Question: I have a Table full of Videos and Video Post IDs. Some have the same Title but are reposted days later as the screenshot shows. Therefore, the same video has different Ids. If I need to retrieve Views within 7 days of the original Creation Date per Title no matter how many reposts have been made, how do I exclude additional days such as the last 3 rows in my post? Since the Creation Date is January 5, I only want views for January 6, 7, 8, 9, 10, 11, and 12 in this case. The reason January 5 is not inclusive is because the video is usually posted one day after the Creation Date.
In some cases, I may have 3 reposts within 7 days of the original Creation Date. This example just has 1 repost for same Video.

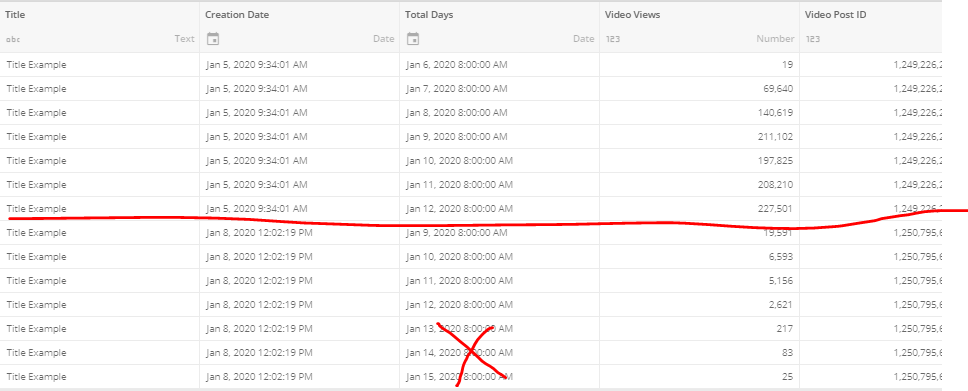
Answer: If you are using MySQL 8.0, you can do a window 'min()' for this:
'''
select *
from (
select t.*, min(creation_date) over(partition by title) first_creation_date
from mytable t
) t
where total_days <= first_creation_date + interval 7 days
'''
In earlier versions, you can use a correlated subquery:
'''
select t.*
from mytable t
where total_days <= (
select min(creation_date) + interval 7 days
from mytable t1
where t1.title = t.title
)
'''